Interaction volume radius: 10 \u00c5
Interaction volume height: 20 \u00c5
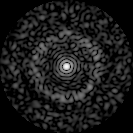
Disorder parameter: 0.8574